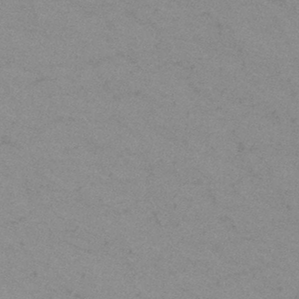
Label: frost